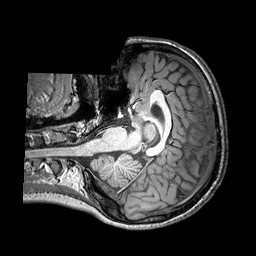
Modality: T1w
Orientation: axial
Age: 20
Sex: female
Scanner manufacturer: philips
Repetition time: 0.008942 s
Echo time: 0.0046 s